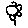
Label: flower